Question: I am using 'MultipleIterator()' to iterate through two different arrays and get each element.
'''
$d = new MultipleIterator ();
$d->attachIterator ( new ArrayIterator ( $tbl_one_data ) );
$d->attachIterator ( new ArrayIterator ( $tbl_two_data ) );
foreach ( $d as $data ) {
print_r($data);
}
'''
Which generates the following :

My question is how do I loop through the array and return each element? For example I would like to return '2014-11-06 11:31:58.781018'. Tried using '$data[0][0]' but this returns all elements in the first index but I only want one element.
'''
print_r($d);
MultipleIterator Object ( [storage:SplObjectStorage:private] => Array ( [00000000583bd67b000000000ac6c449] => Array ( [obj] => ArrayIterator Object ( [storage:ArrayIterator:private] => Array ( [0] => Array ( [0] => 1 [1] => 2014-11-06 11:31:58.781018 [2] => NONE [3] => NONE ) [1] => Array ( [0] => 2 [1] => 2014-11-06 11:31:58.799436 [2] => MANAGER [3] => 500 ) [2] => Array ( [0] => 3 [1] => 2014-11-06 11:31:58.841035 [2] => MANAGER [3] => 501 ) [3] => Array ( [0] => 4 [1] => 2014-11-06 11:33:00.741873 [2] => MANAGER [3] => 500 ) [4] => Array ( [0] => 5 [1] => 2014-11-06 11:33:00.802389 [2] => MANAGER [3] => 501 ) [5] => Array ( [0] => 6 [1] => 2014-11-06 13:15:49.457646 [2] => MANAGER [3] => 500 ) [6] => Array ( [0] => 7 [1] => 2014-11-06 13:37:16.259128 [2] => NONE [3] => NONE ) [7] => Array ( [0] => 8 [1] => 2014-11-06 13:37:16.275201 [2] => NONE [3] => 500 ) [8] => Array ( [0] => 9 [1] => 2014-11-06 13:37:27.682873 [2] => NONE [3] => NONE ) [9] => Array ( [0] => 10 [1] => 2014-11-06 13:37:27.690863 [2] => NONE [3] => 500 ) [10] => Array ( [0] => 11 [1] => 2014-11-06 13:52:21.108003 [2] => MANAGER [3] => 500 ) [11] => Array ( [0] => 12 [1] => 2014-11-06 14:17:01.266769 [2] => NONE [3] => NONE ) [12] => Array ( [0] => 13 [1] => 2014-11-06 14:17:01.279507 [2] => node1-<PHONE>.0 [3] => 500 ) [13] => Array ( [0] => 14 [1] => 2014-11-06 14:17:02.527183 [2] => node1-<PHONE>.0 [3] => 500 ) [14] => Array ( [0] => 15 [1] => 2014-11-06 14:17:23.775279 [2] => node1-<PHONE>.1 [3] => 500 ) ) ) [inf] => ) [00000000583bd67a000000000ac6c449] => Array ( [obj] => ArrayIterator Object ( [storage:ArrayIterator:private] => Array ( [0] => Array ( [0] => NONE [1] => QUEUESTART [2] => [3] => [4] => [5] => [6] => ) [1] => Array ( [0] => Local/120@disc-agents/n [1] => ADDMEMBER [2] => [3] => [4] => [5] => [6] => ) [2] => Array ( [0] => Local/120@disc-agents/n [1] => ADDMEMBER [2] => [3] => [4] => [5] => [6] => ) [3] => Array ( [0] => Local/120@disc-agents/n [1] => REMOVEMEMBER [2] => [3] => [4] => [5] => [6] => ) [4] => Array ( [0] => Local/120@disc-agents/n [1] => REMOVEMEMBER [2] => [3] => [4] => [5] => [6] => ) [5] => Array ( [0] => Local/120@disc-agents/n [1] => ADDMEMBER [2] => [3] => [4] => [5] => [6] => ) [6] => Array ( [0] => Local/120@disc-agents/n [1] => PAUSEALL [2] => [3] => [4] => [5] => [6] => ) [7] => Array ( [0] => Dunc Test [1] => PAUSE [2] => [3] => [4] => [5] => [6] => ) [8] => Array ( [0] => Local/120@disc-agents/n [1] => UNPAUSEALL [2] => [3] => [4] => [5] => [6] => ) [9] => Array ( [0] => Dunc Test [1] => UNPAUSE [2] => [3] => [4] => [5] => [6] => ) [10] => Array ( [0] => Local/120@disc-agents/n [1] => REMOVEMEMBER [2] => [3] => [4] => [5] => [6] => ) [11] => Array ( [0] => NONE [1] => QUEUESTART [2] => [3] => [4] => [5] => [6] => ) [12] => Array ( [0] => NONE [1] => ENTERQUEUE [2] => [3] => 363 [4] => 1 [5] => [6] => ) [13] => Array ( [0] => NONE [1] => ABANDON [2] => 1 [3] => 1 [4] => 1 [5] => [6] => ) [14] => Array ( [0] => NONE [1] => ENTERQUEUE [2] => [3] => 363 [4] => 1 [5] => [6] => ) ) ) [inf] => ) ) )
'''
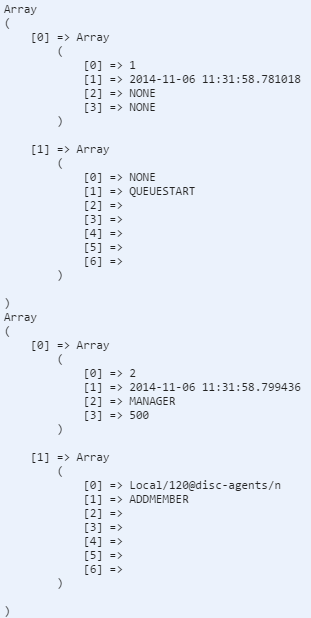
Answer: if this is really output by print_r then $data[0][1] must be '2014-11-06 11:31:58.781018' . I test it by code:
'''
$data = array(array('1','2014-11-06 11:31:58.781018'));
echo '<pre>';
print_r($data); echo '<br>';
echo 'what we want: '.$data[0][1].'<br>';
'''
otput:
'''
Array
(
[0] => Array
(
[0] => 1
[1] => 2014-11-06 11:31:58.781018
)
)
what we want: 2014-11-06 11:31:58.781018
'''